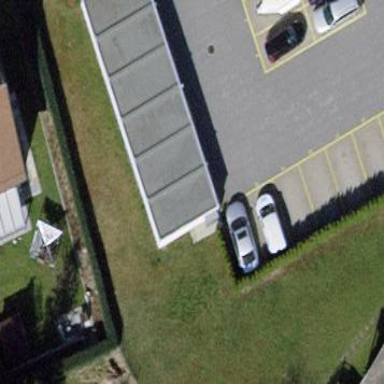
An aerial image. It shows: Garage.